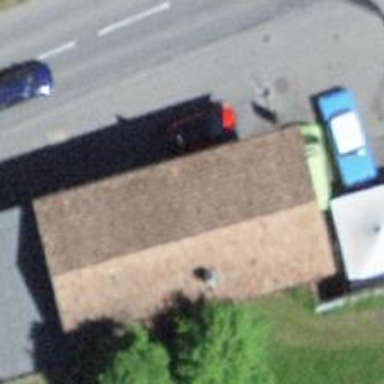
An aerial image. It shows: Place offering both fuel and car repair services.